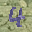
Label: 4